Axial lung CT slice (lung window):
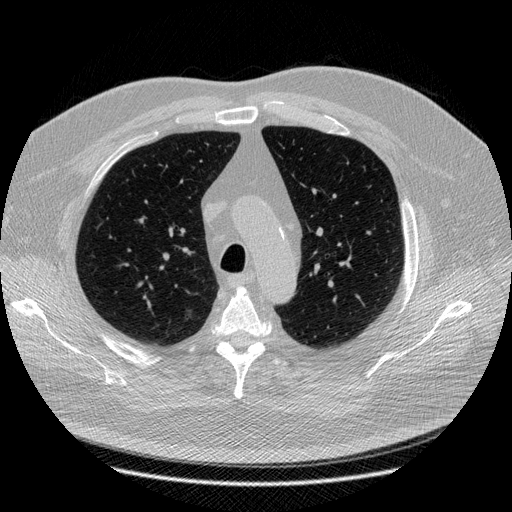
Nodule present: no